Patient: sex M, age 26
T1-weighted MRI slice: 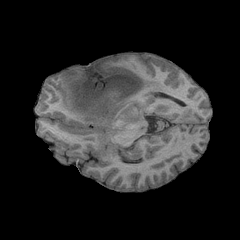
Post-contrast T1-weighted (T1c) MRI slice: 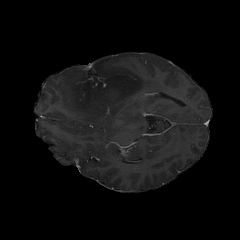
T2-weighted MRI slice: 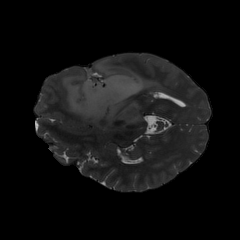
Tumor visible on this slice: yes
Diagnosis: Astrocytoma, IDH-mutant
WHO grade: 3